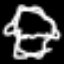
Label: mushroom